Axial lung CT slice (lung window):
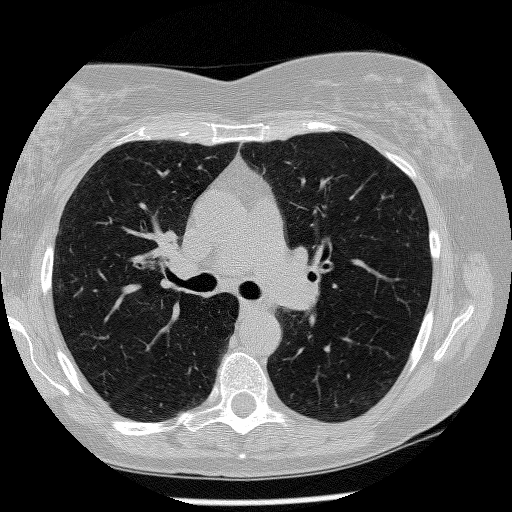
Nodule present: no